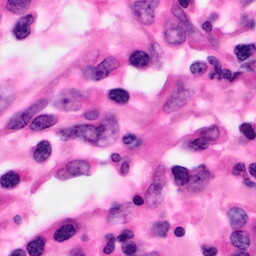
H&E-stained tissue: Pancreatic